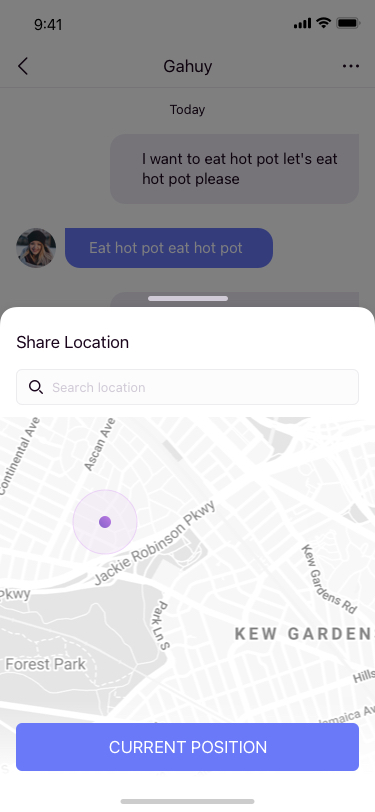
Text in this UI design:
I want to eat hot pot let's eat hot pot please
I want to eat hot pot let's eat hot pot please
Eat hot pot eat hot pot
Eat hot pot eat hot pot
Today
Share Location